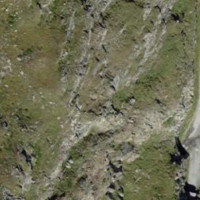
EUNIS habitat code: 26
Species observed at this site:
Gymnadenia rhellicani
Geum rivale